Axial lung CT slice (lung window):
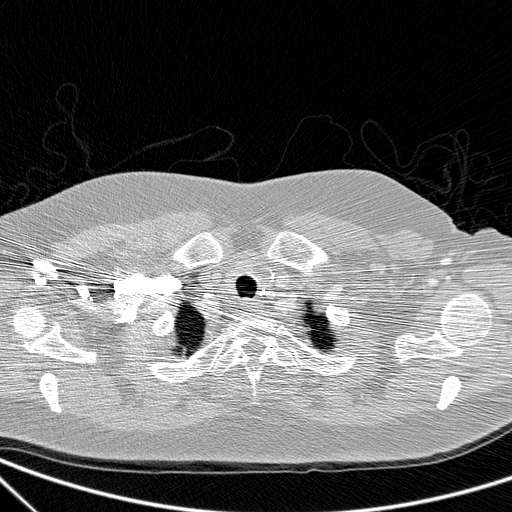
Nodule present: no